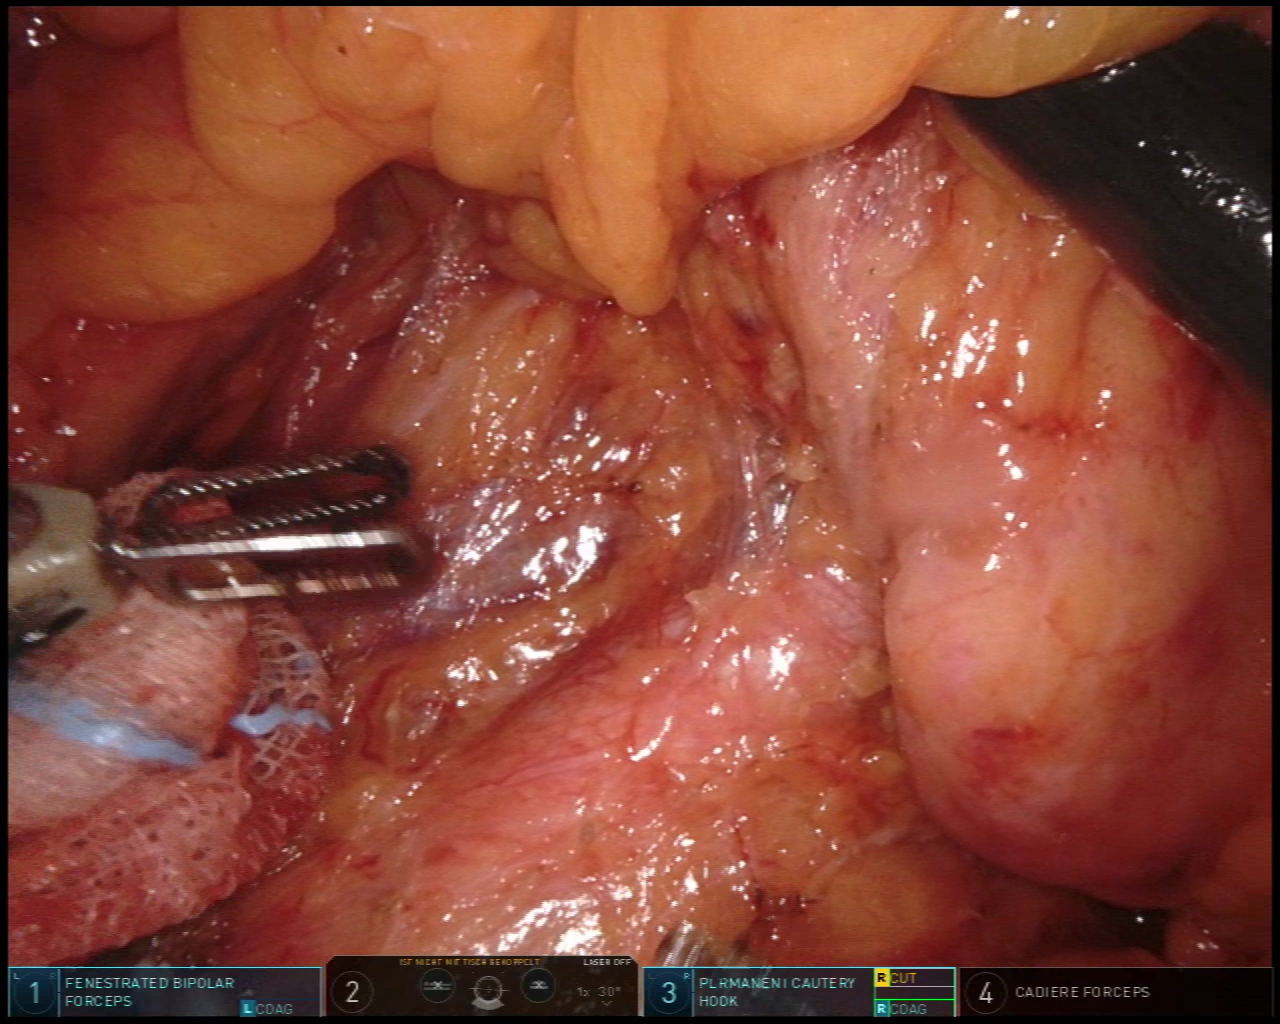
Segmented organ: ureter
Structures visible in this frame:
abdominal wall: no
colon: no
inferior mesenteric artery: no
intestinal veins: no
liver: no
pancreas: no
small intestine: no
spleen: no
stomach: no
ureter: yes
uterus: no
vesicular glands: no